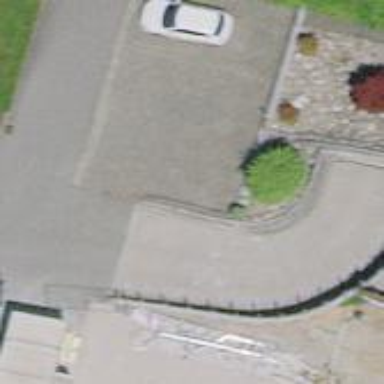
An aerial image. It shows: Street-side parking area with paving stones.